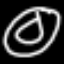
Label: donut